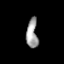
Tissue: prostate
Cell type: T cells
Senescence score: 0.3554
Nuclear area (px): 326
Mean DAPI intensity: 159.574